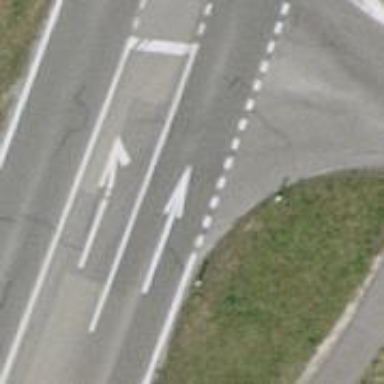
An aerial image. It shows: Secondary road with concrete surface leading to roundabout.